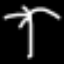
Label: palm tree